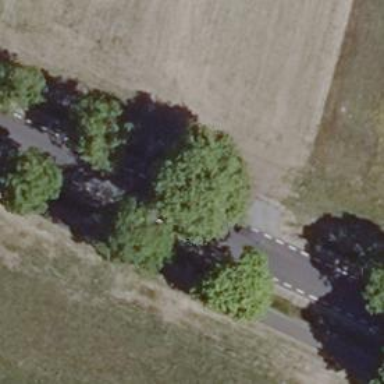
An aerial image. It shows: Row of broadleaved trees.